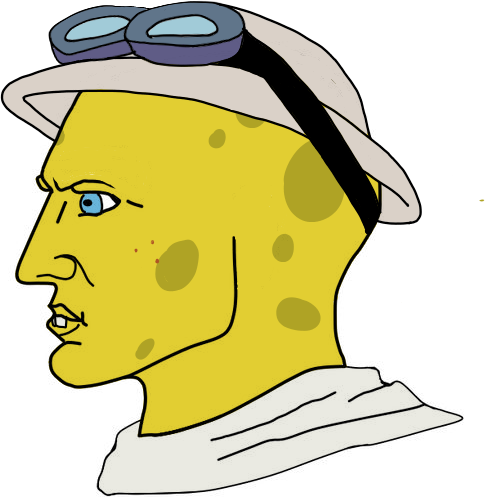
Label: 4_Yes_Chad